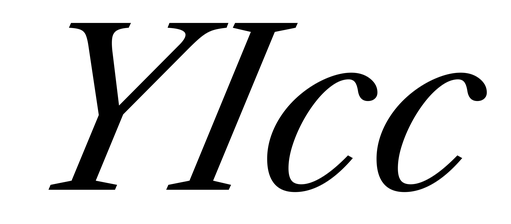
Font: LibreCaslonText-Italic_Italic